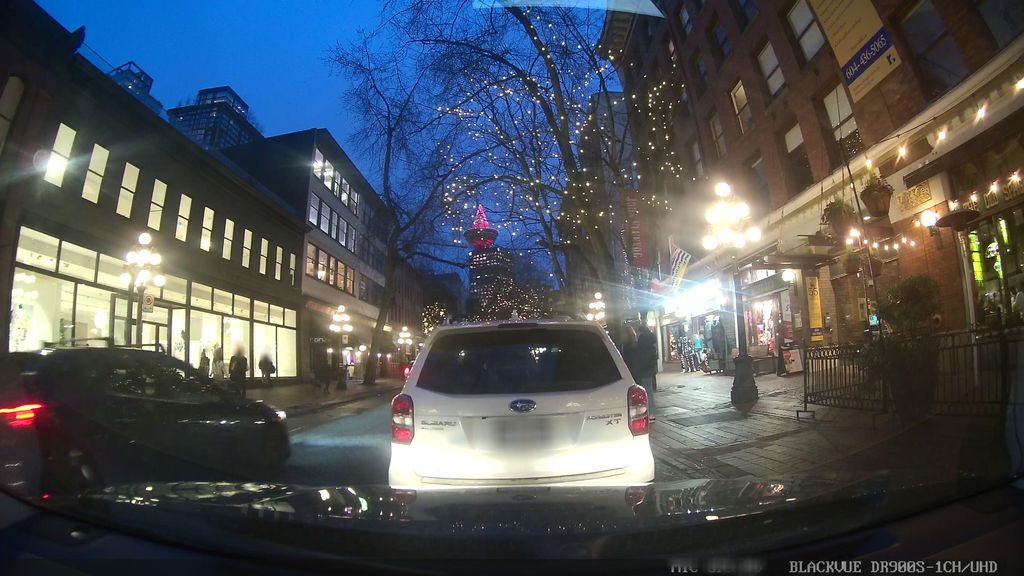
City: vancouver